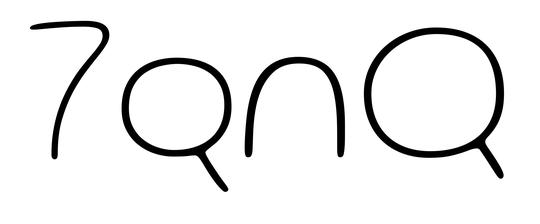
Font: Gluten_Thin